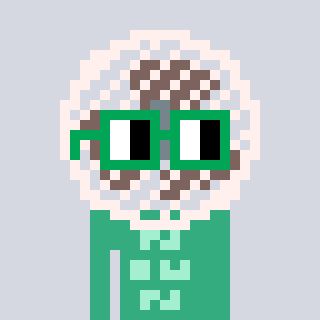
a pixel art character with square green glasses, a fan-shaped head and a teal-colored body on a cool background